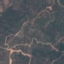
Land use / land cover: HerbaceousVegetation